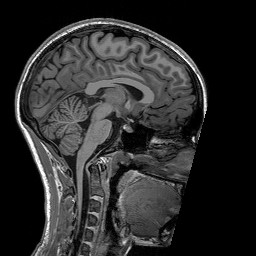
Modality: T1w
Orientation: sagittal
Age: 21
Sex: male